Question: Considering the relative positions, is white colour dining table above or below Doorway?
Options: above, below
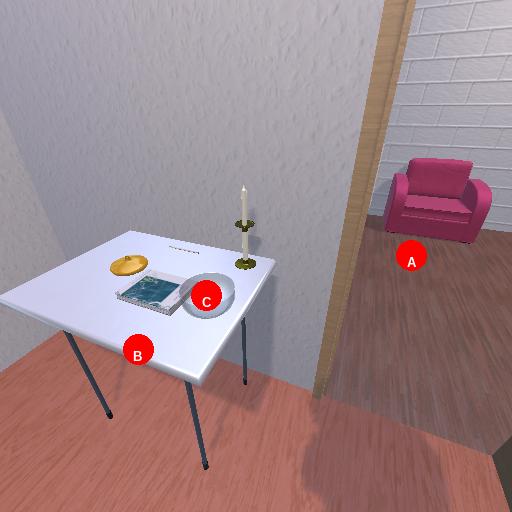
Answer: above